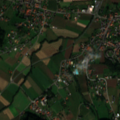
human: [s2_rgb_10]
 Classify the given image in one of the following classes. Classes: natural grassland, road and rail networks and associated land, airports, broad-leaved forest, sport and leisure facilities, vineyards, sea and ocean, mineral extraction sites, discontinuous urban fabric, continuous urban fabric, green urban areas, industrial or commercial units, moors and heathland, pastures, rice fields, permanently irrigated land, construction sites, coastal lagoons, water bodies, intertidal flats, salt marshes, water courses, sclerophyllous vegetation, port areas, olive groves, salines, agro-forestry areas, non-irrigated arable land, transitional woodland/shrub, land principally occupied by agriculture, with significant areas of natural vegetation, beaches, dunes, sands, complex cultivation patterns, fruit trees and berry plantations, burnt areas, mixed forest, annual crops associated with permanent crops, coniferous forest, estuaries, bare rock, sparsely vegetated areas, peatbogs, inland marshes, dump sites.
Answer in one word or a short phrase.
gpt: discontinuous urban fabric, non-irrigated arable land, complex cultivation patterns, broad-leaved forest, mixed forest